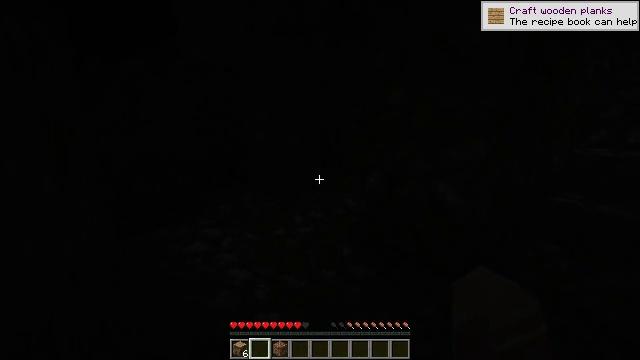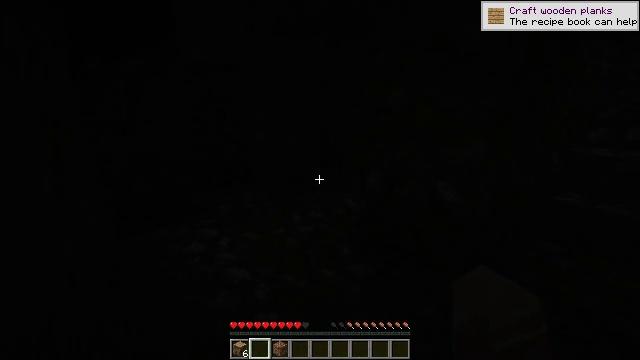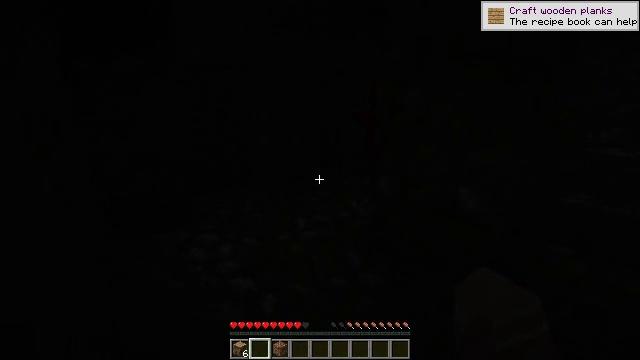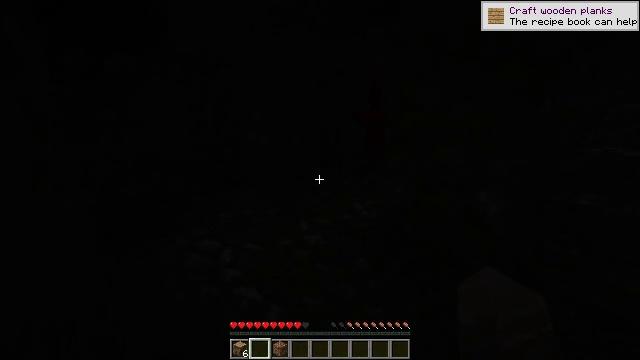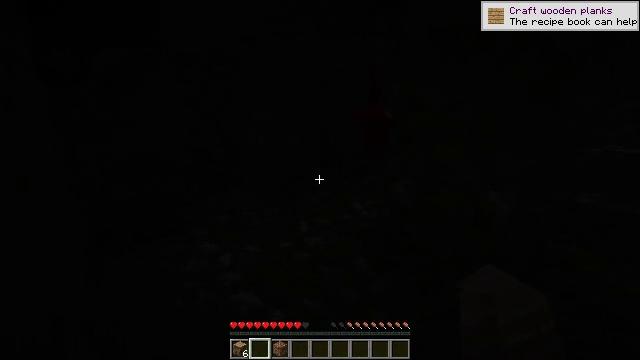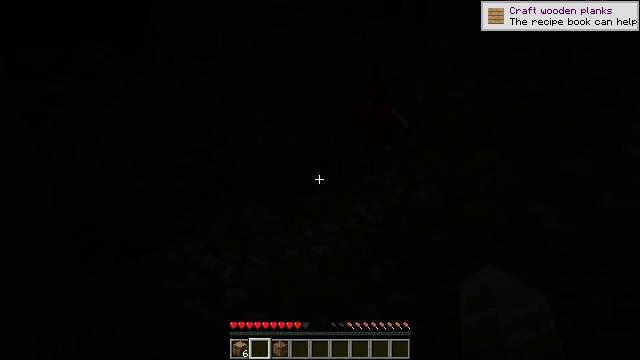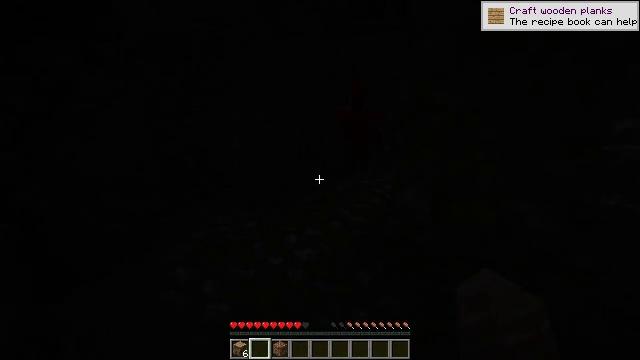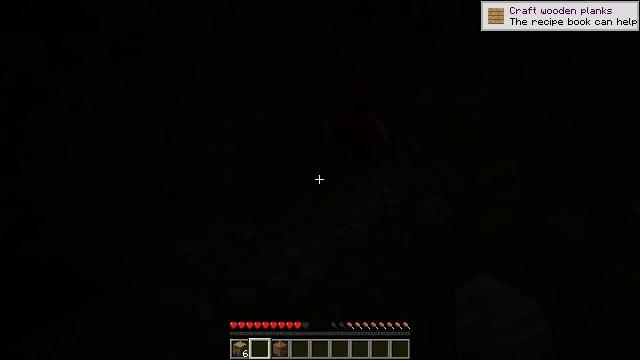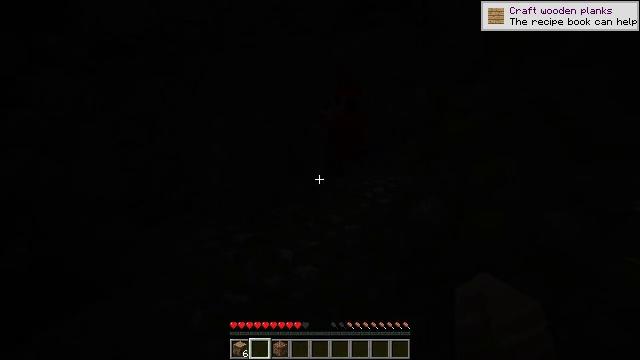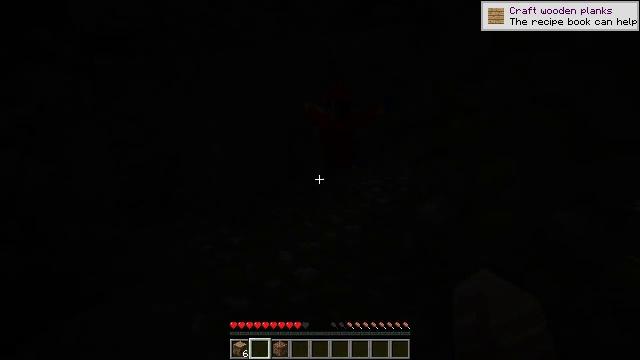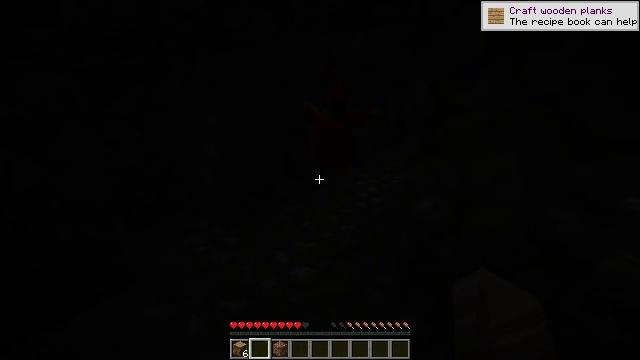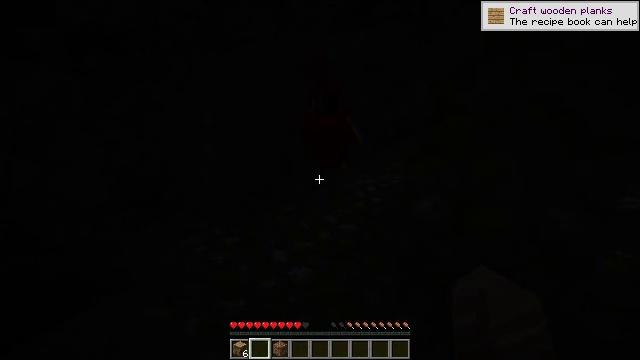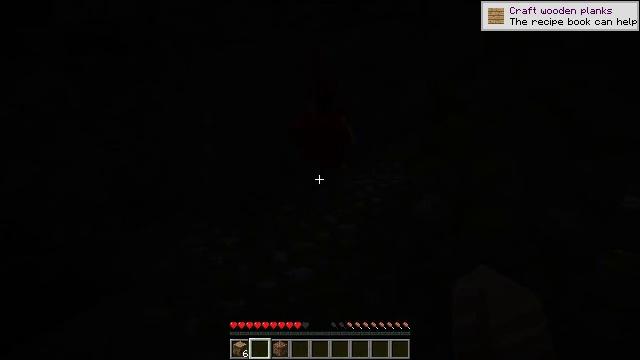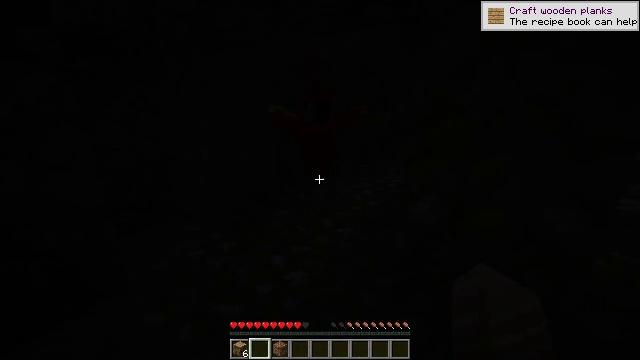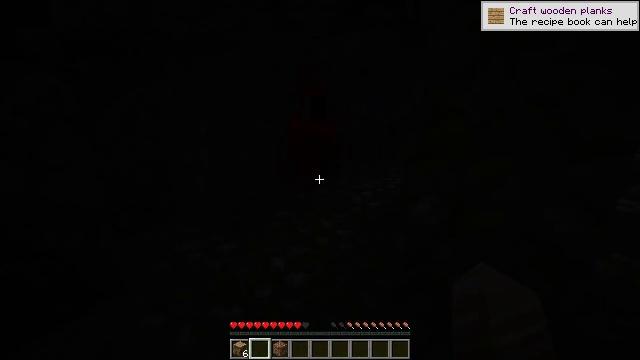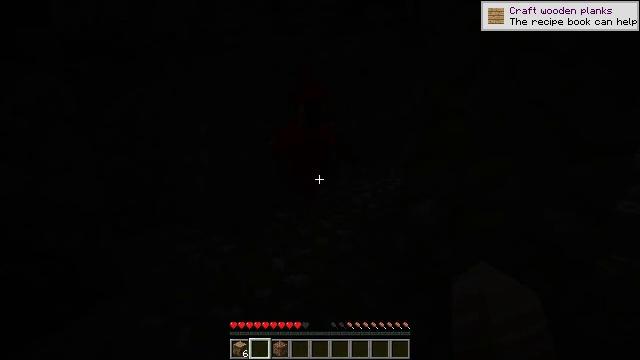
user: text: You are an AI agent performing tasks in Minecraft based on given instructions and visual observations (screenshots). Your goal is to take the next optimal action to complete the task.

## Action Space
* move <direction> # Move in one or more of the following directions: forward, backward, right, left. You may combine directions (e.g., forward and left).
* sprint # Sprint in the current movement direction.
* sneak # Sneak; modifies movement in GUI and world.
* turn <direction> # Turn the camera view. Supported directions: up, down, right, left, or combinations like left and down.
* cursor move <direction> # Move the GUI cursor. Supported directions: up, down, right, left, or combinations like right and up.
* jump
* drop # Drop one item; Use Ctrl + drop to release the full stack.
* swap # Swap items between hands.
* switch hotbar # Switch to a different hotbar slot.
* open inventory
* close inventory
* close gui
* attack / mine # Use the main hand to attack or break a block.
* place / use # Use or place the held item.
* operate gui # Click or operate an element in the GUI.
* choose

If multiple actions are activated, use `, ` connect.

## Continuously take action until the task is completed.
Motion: motion action
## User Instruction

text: Gather tripwire by breaking it.
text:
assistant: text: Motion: move left
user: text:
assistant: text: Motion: move forward and move left
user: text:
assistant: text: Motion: move forward and move left, turn right
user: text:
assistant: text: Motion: move forward and move left, turn right
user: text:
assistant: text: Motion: move forward and move left, turn right
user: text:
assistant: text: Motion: move forward and move left, turn right
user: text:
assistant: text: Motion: turn right
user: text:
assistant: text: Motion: turn right
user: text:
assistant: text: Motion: turn right
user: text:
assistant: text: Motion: no_op
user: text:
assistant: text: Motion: no_op
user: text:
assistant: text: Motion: no_op
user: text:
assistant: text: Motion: no_op
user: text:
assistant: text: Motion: no_op
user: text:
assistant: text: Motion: no_op
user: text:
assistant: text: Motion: no_op
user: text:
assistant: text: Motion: no_op
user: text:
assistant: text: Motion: turn right
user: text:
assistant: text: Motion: turn right
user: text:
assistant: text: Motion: move forward and move left, turn up
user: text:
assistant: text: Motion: move forward and move left
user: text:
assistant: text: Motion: move forward and move left, turn down
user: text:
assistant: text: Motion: move forward, turn right and down
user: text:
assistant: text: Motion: move forward, turn right
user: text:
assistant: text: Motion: turn right
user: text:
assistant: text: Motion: no_op
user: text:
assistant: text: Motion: no_op
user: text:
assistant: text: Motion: no_op
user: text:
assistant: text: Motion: no_op
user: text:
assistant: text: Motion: no_op